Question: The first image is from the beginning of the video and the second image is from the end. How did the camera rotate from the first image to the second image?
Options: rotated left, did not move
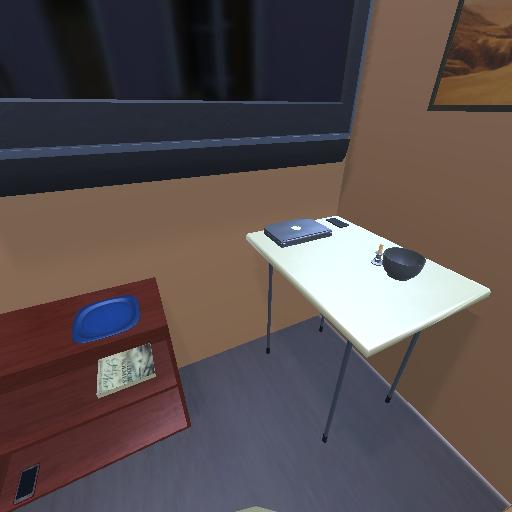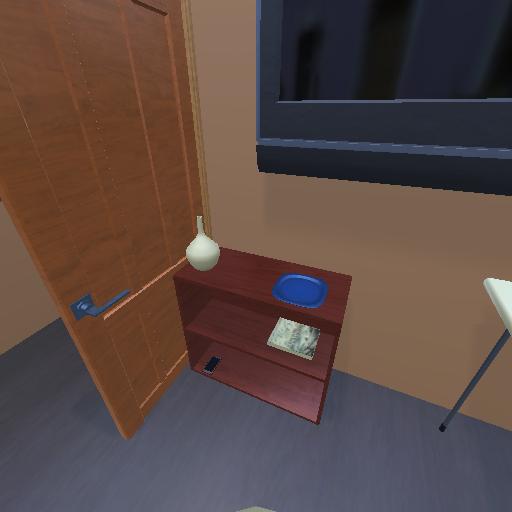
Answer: rotated left